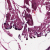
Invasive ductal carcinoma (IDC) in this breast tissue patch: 0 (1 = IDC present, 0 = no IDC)